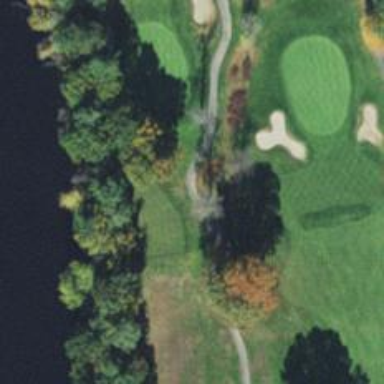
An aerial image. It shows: Path for golf carts.